Interaction volume radius: 5 \u00c5
Interaction volume height: 50 \u00c5
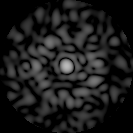
Disorder parameter: 0.8368